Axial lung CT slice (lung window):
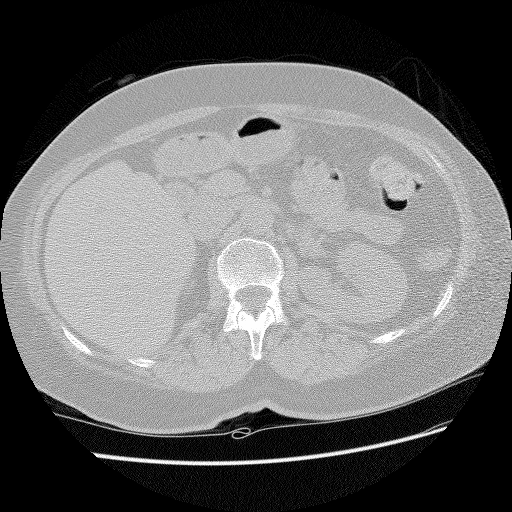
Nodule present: no